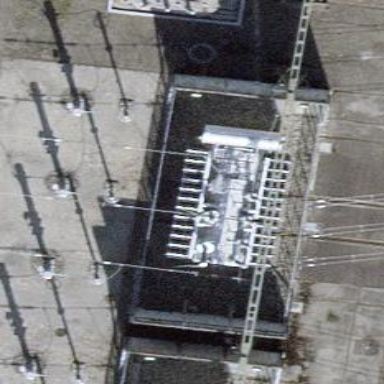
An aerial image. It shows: Outdoor transformer.